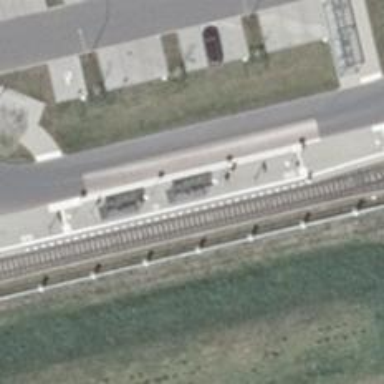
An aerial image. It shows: Public transport shelter with round glass roof.